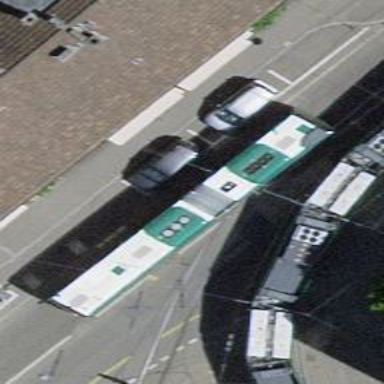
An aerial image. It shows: Tram level crossing on railway.